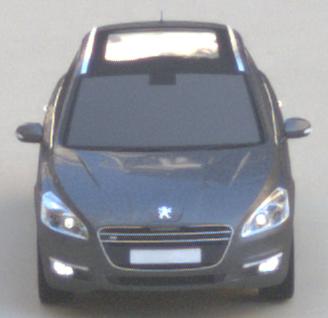
Make: Peugeot
Model: 508 SW 120 VTi
Detailed model: 508 (I) SW
Model produced from: 2011/03
Model produced until: 2014/05
Doors: 5
Color: gray
Road condition: dry road
Daytime: morning or afternoon
Contrast: low contrast